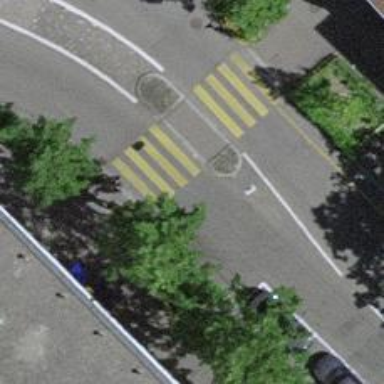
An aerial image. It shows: Uncontrolled zebra crossing with pedestrian island.